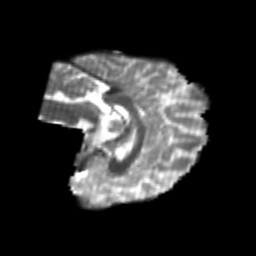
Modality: T2w
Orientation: sagittal
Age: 20
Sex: female
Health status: healthy
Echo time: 0.074 s